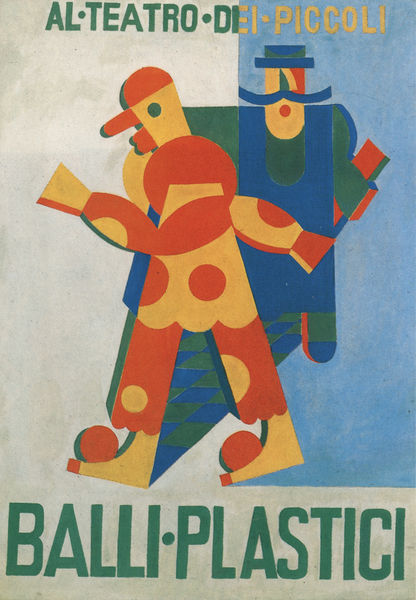
Titel: Balli plastici
Künstler: Fortunato Depero
Standort: Rovereto
Institution: Museo Depero
Schlagwörter: blau, mann, schatten, weiß, gelb, grün, bewegung, braun, grau, hut, hüte, mund, männer, nase, orange, profil, rot, ball, bart, kappe, schnurrbart, arm, arme, gehen, figur, theater, kontrast, schulter, beine, schrift, italien, zwei, schuhe, abstrakt, grafik, graphik, werbung, figuren, schnäuzer, schnurbart, punkte, clown, druck, text, punkt, kreise, plakat, reklame, bälle, schritt, ankündigung, schreiten, harlekin, artist, italienisch, pompom, marionetten, jongleur, plastikbälle